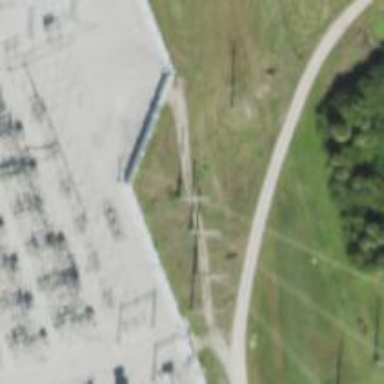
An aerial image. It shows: Power pole.